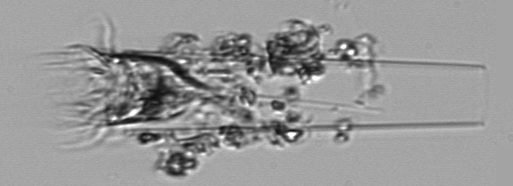
Label: Eutintinnus